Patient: sex M, age 55
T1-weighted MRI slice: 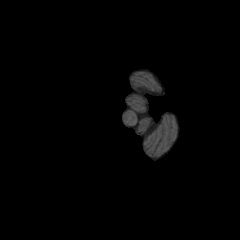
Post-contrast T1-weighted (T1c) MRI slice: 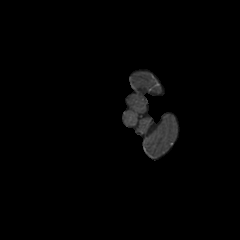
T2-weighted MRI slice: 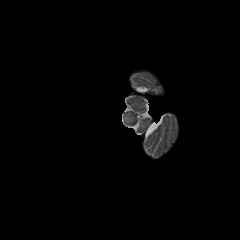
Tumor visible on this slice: no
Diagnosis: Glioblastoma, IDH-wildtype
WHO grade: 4